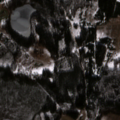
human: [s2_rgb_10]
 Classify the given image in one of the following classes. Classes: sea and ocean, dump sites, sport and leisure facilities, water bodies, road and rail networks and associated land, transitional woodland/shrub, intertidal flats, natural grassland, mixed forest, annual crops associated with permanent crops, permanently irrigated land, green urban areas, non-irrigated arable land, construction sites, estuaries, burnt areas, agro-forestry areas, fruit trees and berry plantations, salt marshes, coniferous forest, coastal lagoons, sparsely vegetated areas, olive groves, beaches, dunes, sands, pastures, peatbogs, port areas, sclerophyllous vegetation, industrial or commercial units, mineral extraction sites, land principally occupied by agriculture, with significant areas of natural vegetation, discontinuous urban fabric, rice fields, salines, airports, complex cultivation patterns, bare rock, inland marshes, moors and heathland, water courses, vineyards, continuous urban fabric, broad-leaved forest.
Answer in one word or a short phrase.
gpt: pastures, complex cultivation patterns, land principally occupied by agriculture, with significant areas of natural vegetation, mixed forest, peatbogs